Question: So I have an NSObject that has a texture (GLKTextureInfo) and matrix (GLKMatrix4) that defines where the texture gets displayed. What I would like to do is be able to copy that matrix and modify it so that I can create another NSObject that follows the first one by "attaching onto the bottom left corner of the first texture(T1)".

How would I go about creating that second matrix? If I knew the width and height of each texture I can calculate where I need the second one to go, but I'm not sure how to (or if I can) get the dimensions.
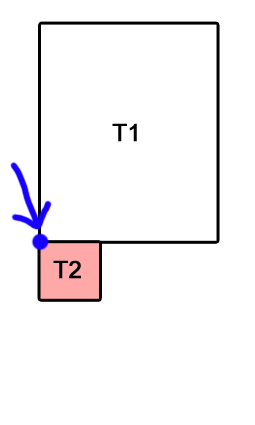
Answer: GLKTextureInfo has height, width, and origin properties. I think what's more relevant to you, however, is the height of the polygon onto which your texture is drawn (unless your using a point to draw it?).